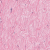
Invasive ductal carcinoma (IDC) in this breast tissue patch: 0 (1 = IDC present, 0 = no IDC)